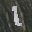
Label: 1